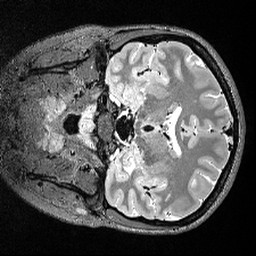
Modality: T2w
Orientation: coronal
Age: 21
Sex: female